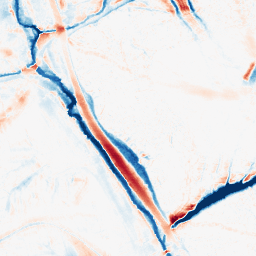
Category: morphological
Decomposition family: morphological_ellipse
Decomposition parameters: operation: average
width: 20
height: 30
Upsampling method: bspline
Upsampling parameters: scale: 2
Upsampling scale: 2